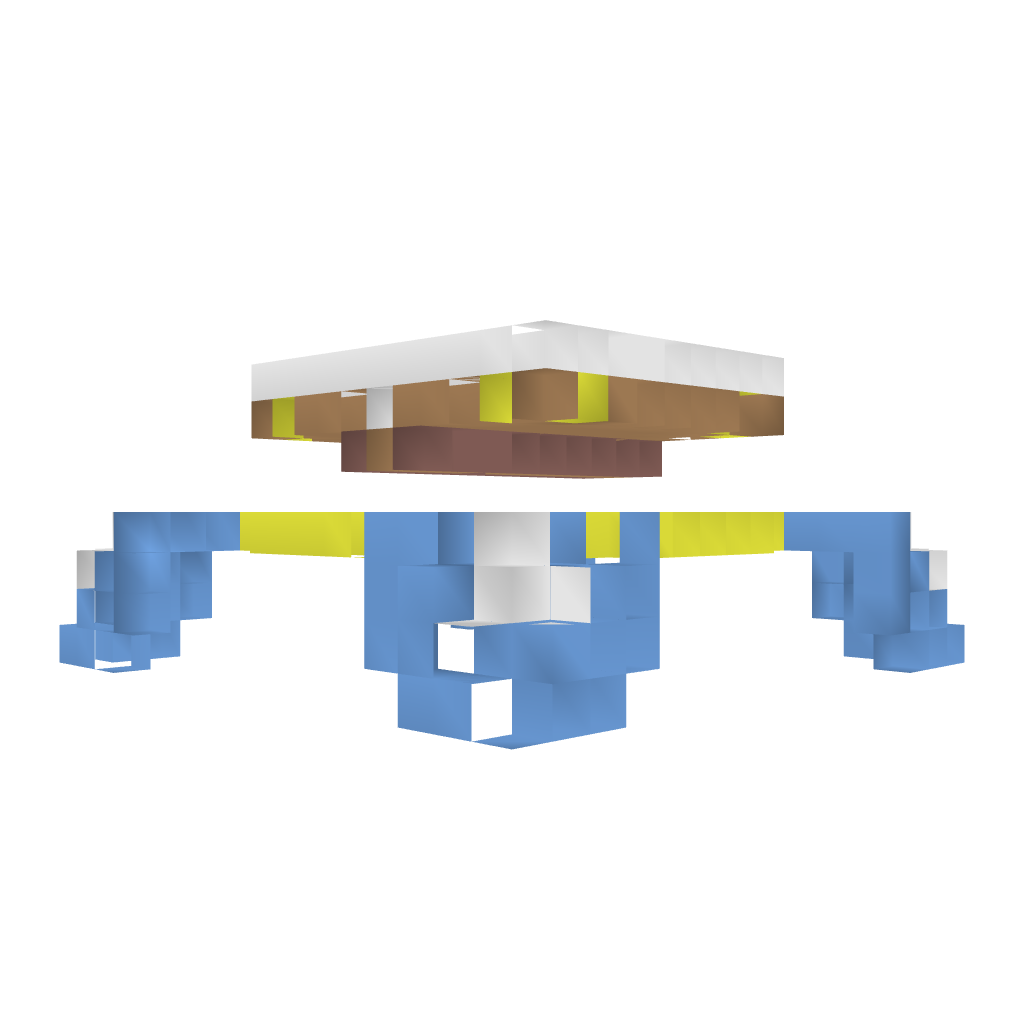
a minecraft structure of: Large Enchantment Table bad low quality